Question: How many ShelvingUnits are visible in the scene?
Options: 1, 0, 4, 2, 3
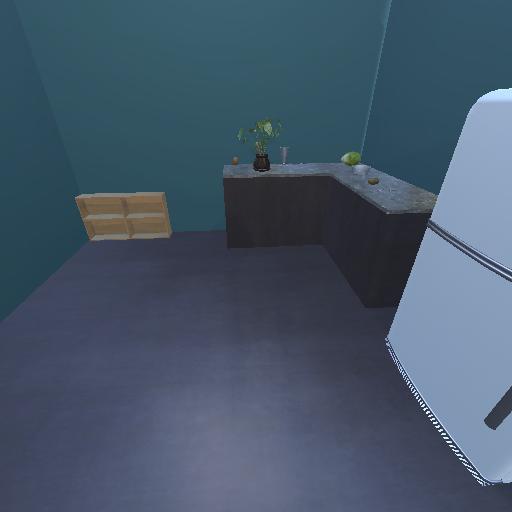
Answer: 1